Field crop: tomato
Growth stage: 1
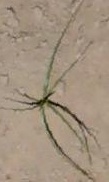
Species: cyperus